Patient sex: M
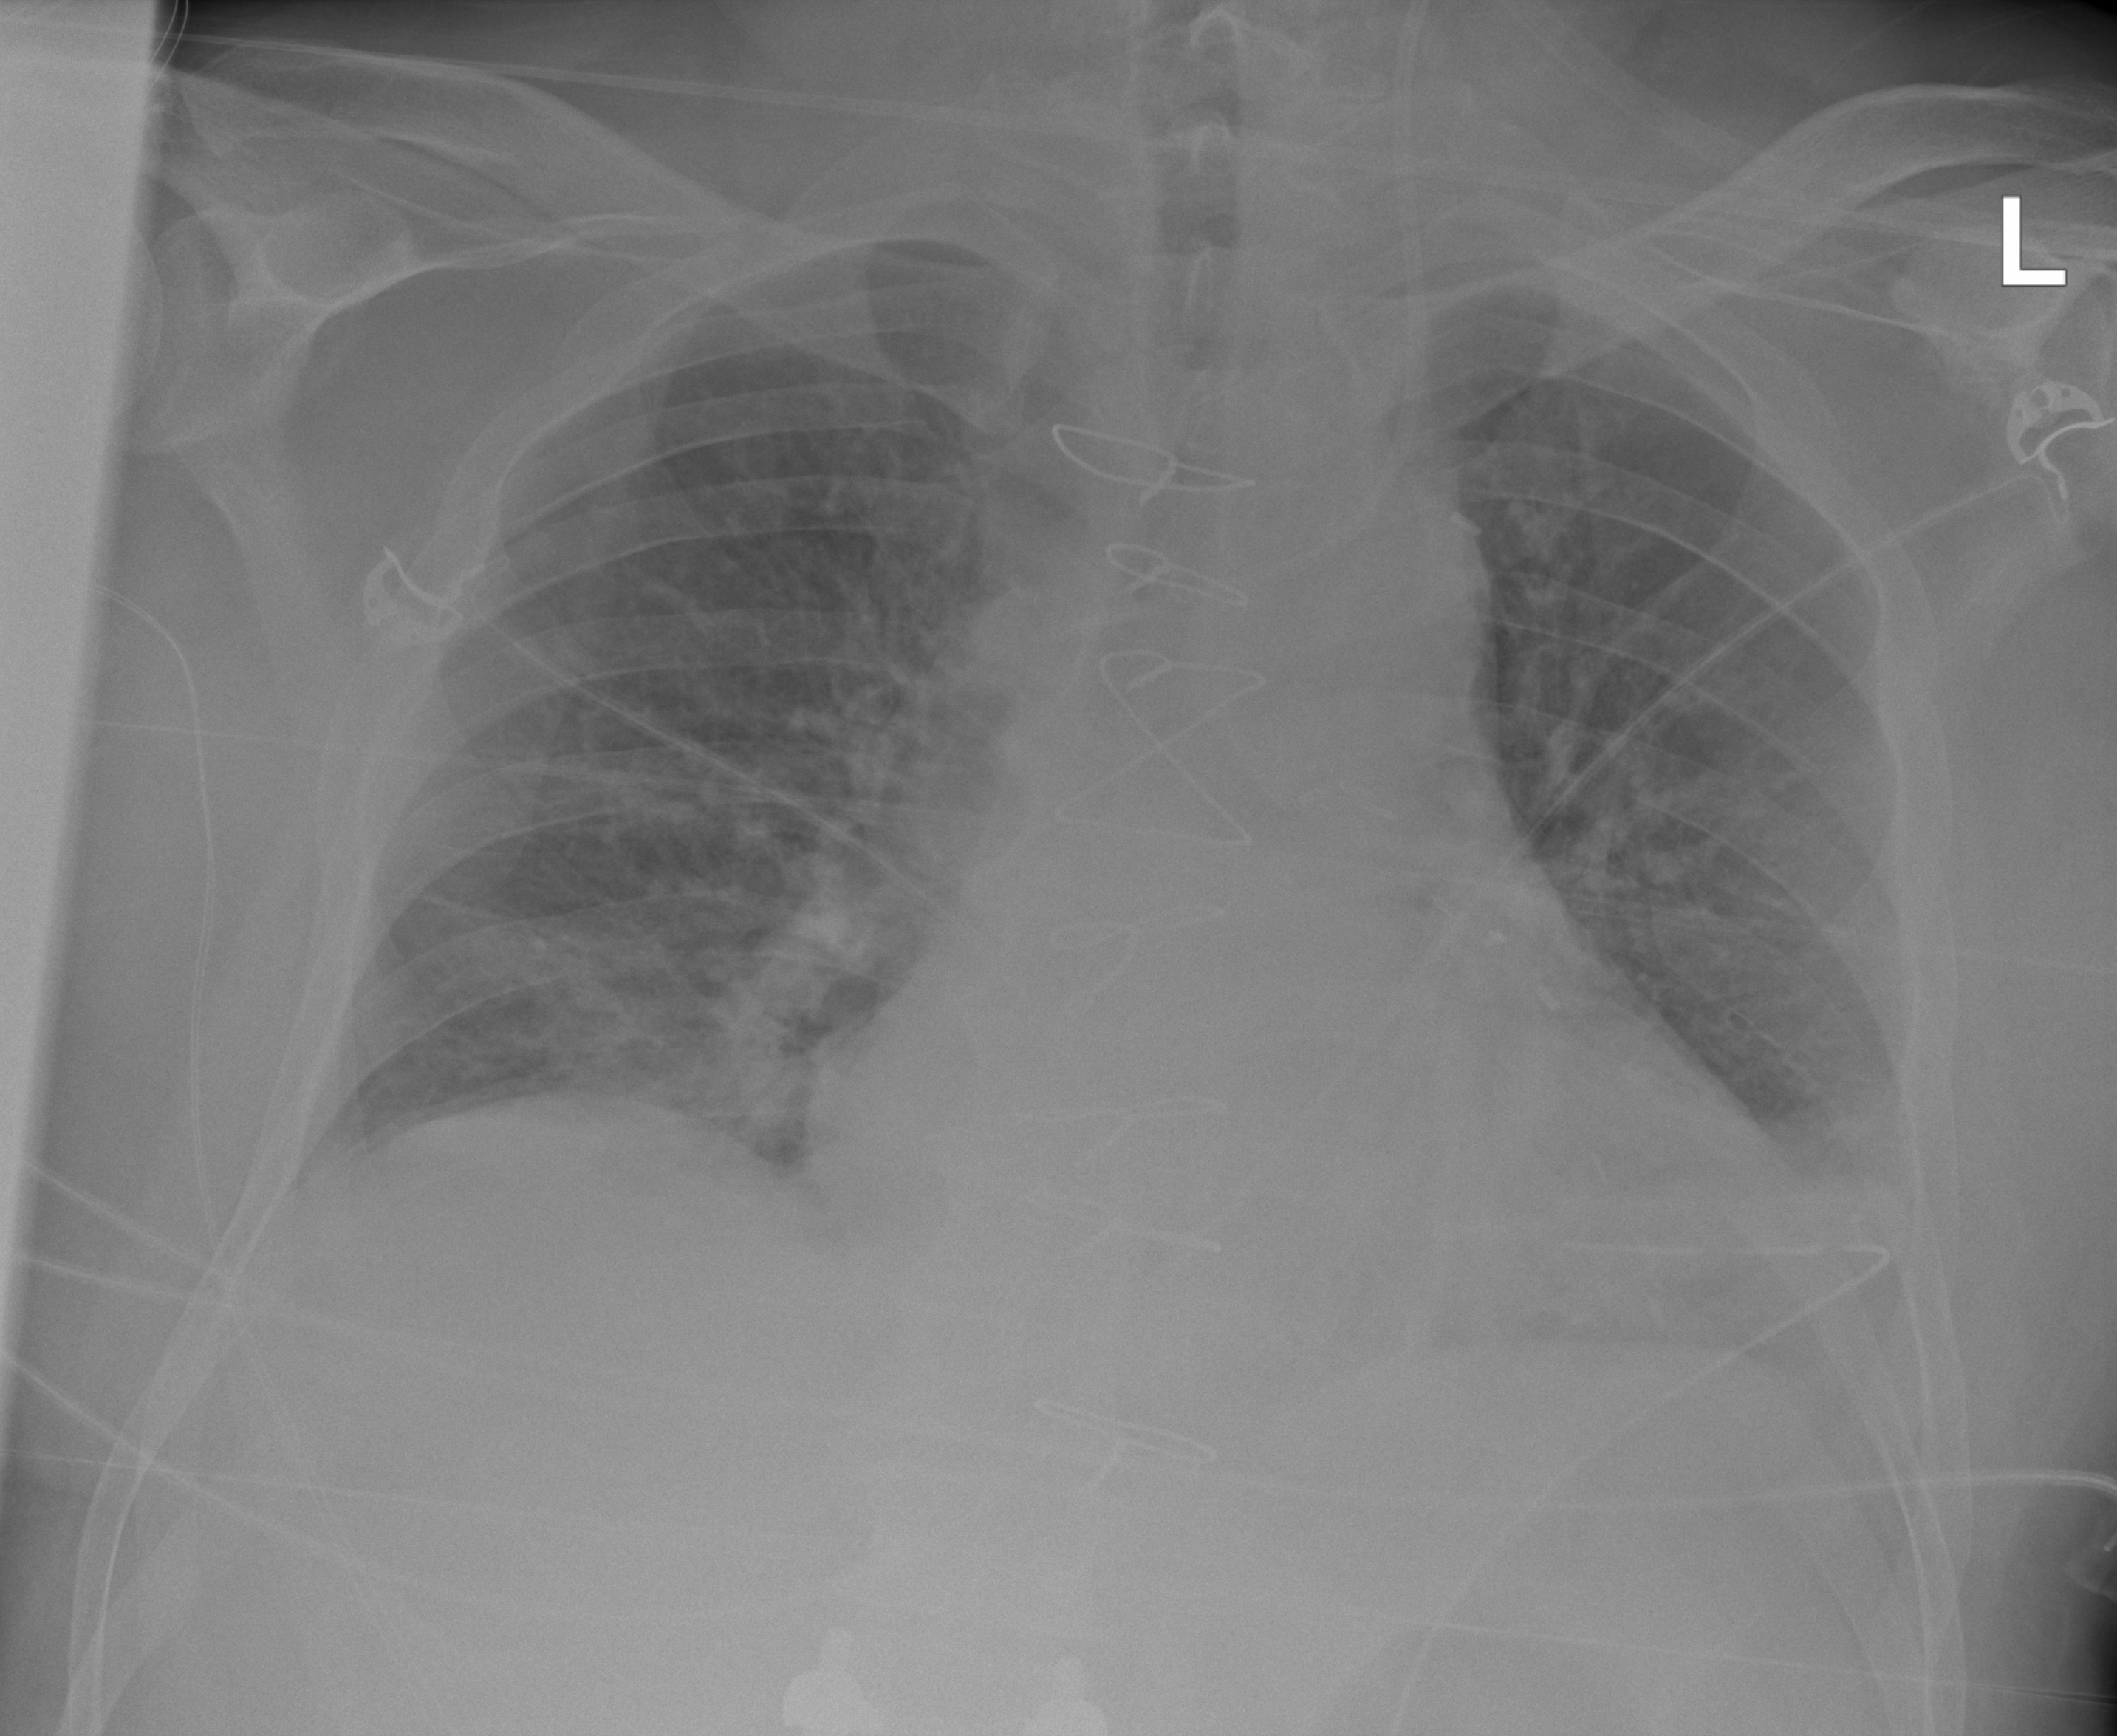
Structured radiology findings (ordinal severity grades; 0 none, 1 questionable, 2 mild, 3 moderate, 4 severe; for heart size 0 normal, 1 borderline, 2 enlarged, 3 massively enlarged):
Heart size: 2
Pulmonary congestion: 2
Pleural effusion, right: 0
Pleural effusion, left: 2
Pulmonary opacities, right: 2
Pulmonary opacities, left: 0
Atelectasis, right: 0
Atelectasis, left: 2